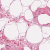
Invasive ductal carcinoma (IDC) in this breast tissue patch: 0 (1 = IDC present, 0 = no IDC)